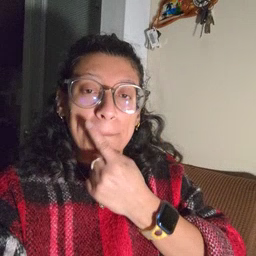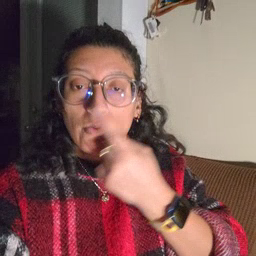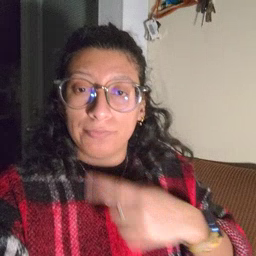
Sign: mouth